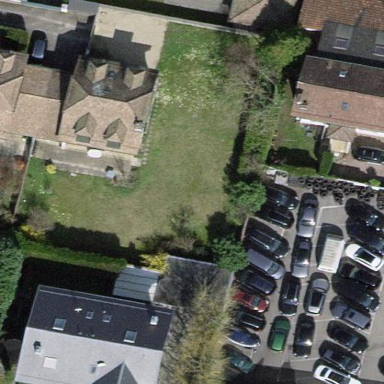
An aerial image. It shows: Garden surrounded by fence.